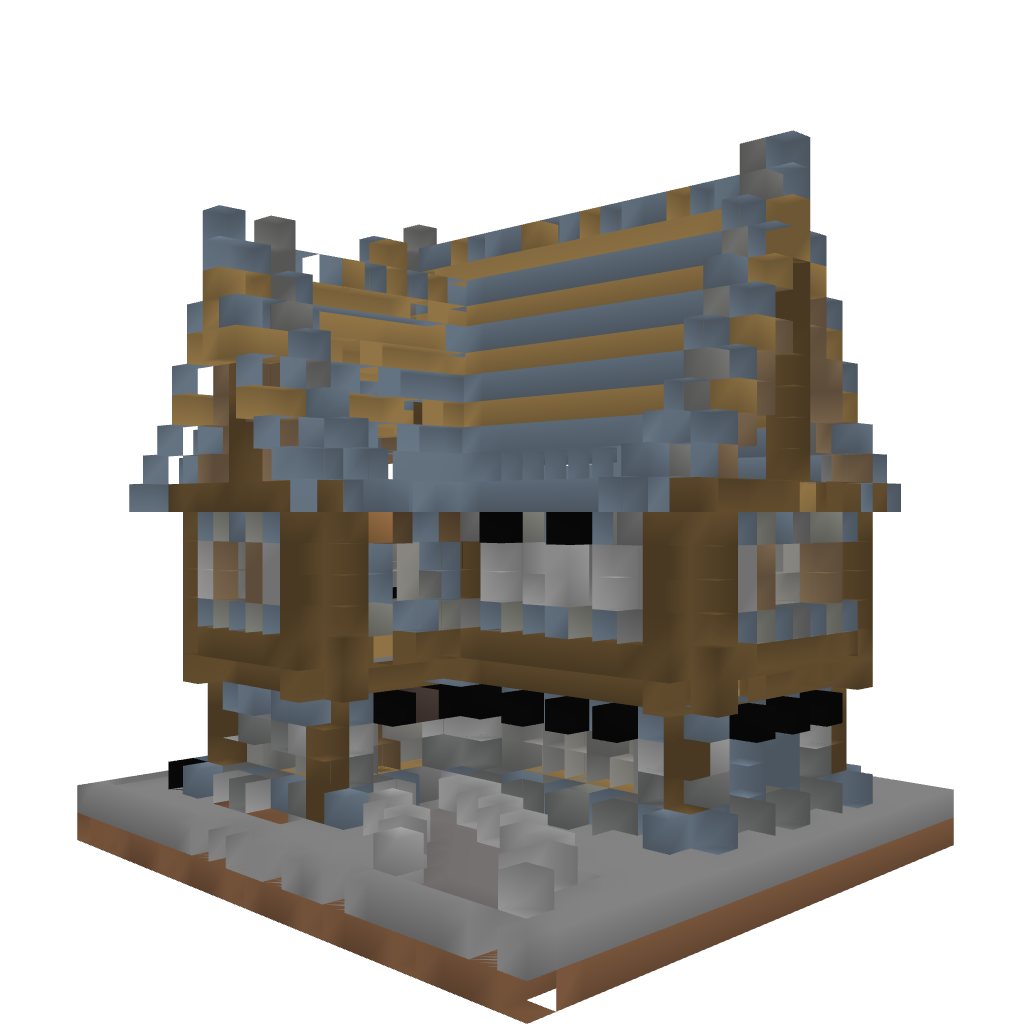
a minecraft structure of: Medium Medieval House